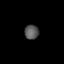
Tissue: lung
Cell type: Epithelial cells
Senescence score: 0.2429
Nuclear area (px): 201
Mean DAPI intensity: 87.383